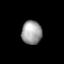
Tissue: lung
Cell type: Epithelial cells
Senescence score: 0.6431
Nuclear area (px): 470
Mean DAPI intensity: 158.055